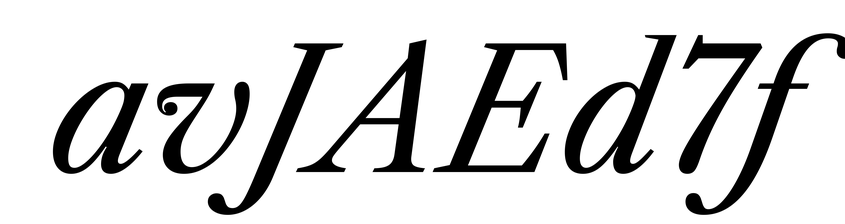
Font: LibreCaslonText-Italic_Italic